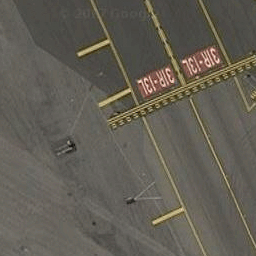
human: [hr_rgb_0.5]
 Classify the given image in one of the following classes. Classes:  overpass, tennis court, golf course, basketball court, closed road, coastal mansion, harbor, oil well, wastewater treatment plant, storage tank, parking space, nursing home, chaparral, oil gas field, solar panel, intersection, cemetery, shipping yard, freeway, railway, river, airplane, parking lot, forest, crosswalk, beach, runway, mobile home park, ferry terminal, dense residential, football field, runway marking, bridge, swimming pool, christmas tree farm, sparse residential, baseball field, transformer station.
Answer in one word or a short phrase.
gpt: runway marking